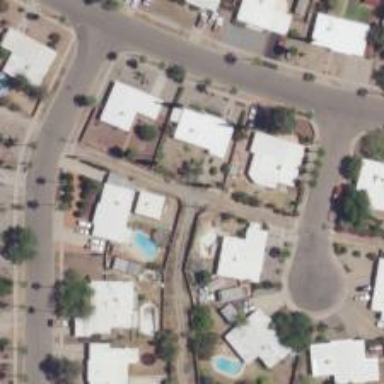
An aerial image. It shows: Alleyway designated as service road.